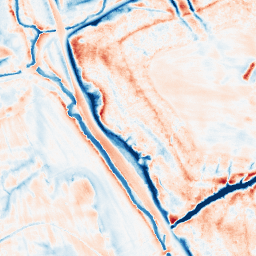
Category: trend_removal
Decomposition family: local_polynomial
Decomposition parameters: window_size: 21
degree: 2
Upsampling method: regularized
Upsampling parameters: scale: 4
lambda_reg: 0.01
Upsampling scale: 4